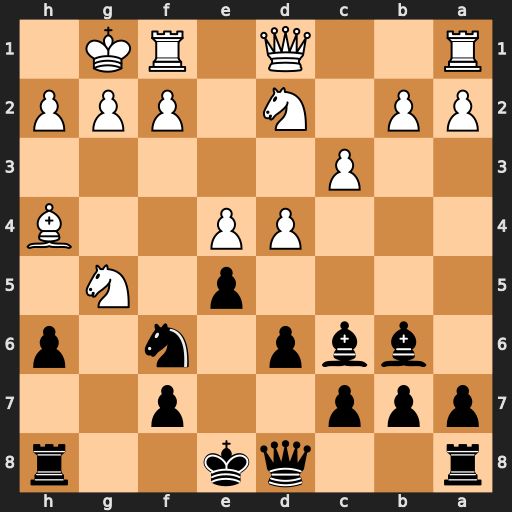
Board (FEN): r2qk2r/ppp2p2/1bbp1n1p/4p1N1/3PP2B/2P5/PP1N1PPP/R2Q1RK1
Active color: b
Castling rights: kq
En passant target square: -
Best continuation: hxg5 Bxg5 Rg8